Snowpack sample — Buffalo Mountain, Silverthorne, Colorado, USA (2/22/26, 2:02 PM MST)
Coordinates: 39.622, -106.113
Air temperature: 33 °F
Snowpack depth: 63 cm
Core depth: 20 cm
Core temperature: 23 °F
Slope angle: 11°, slope face: 116°
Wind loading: low
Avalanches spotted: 0
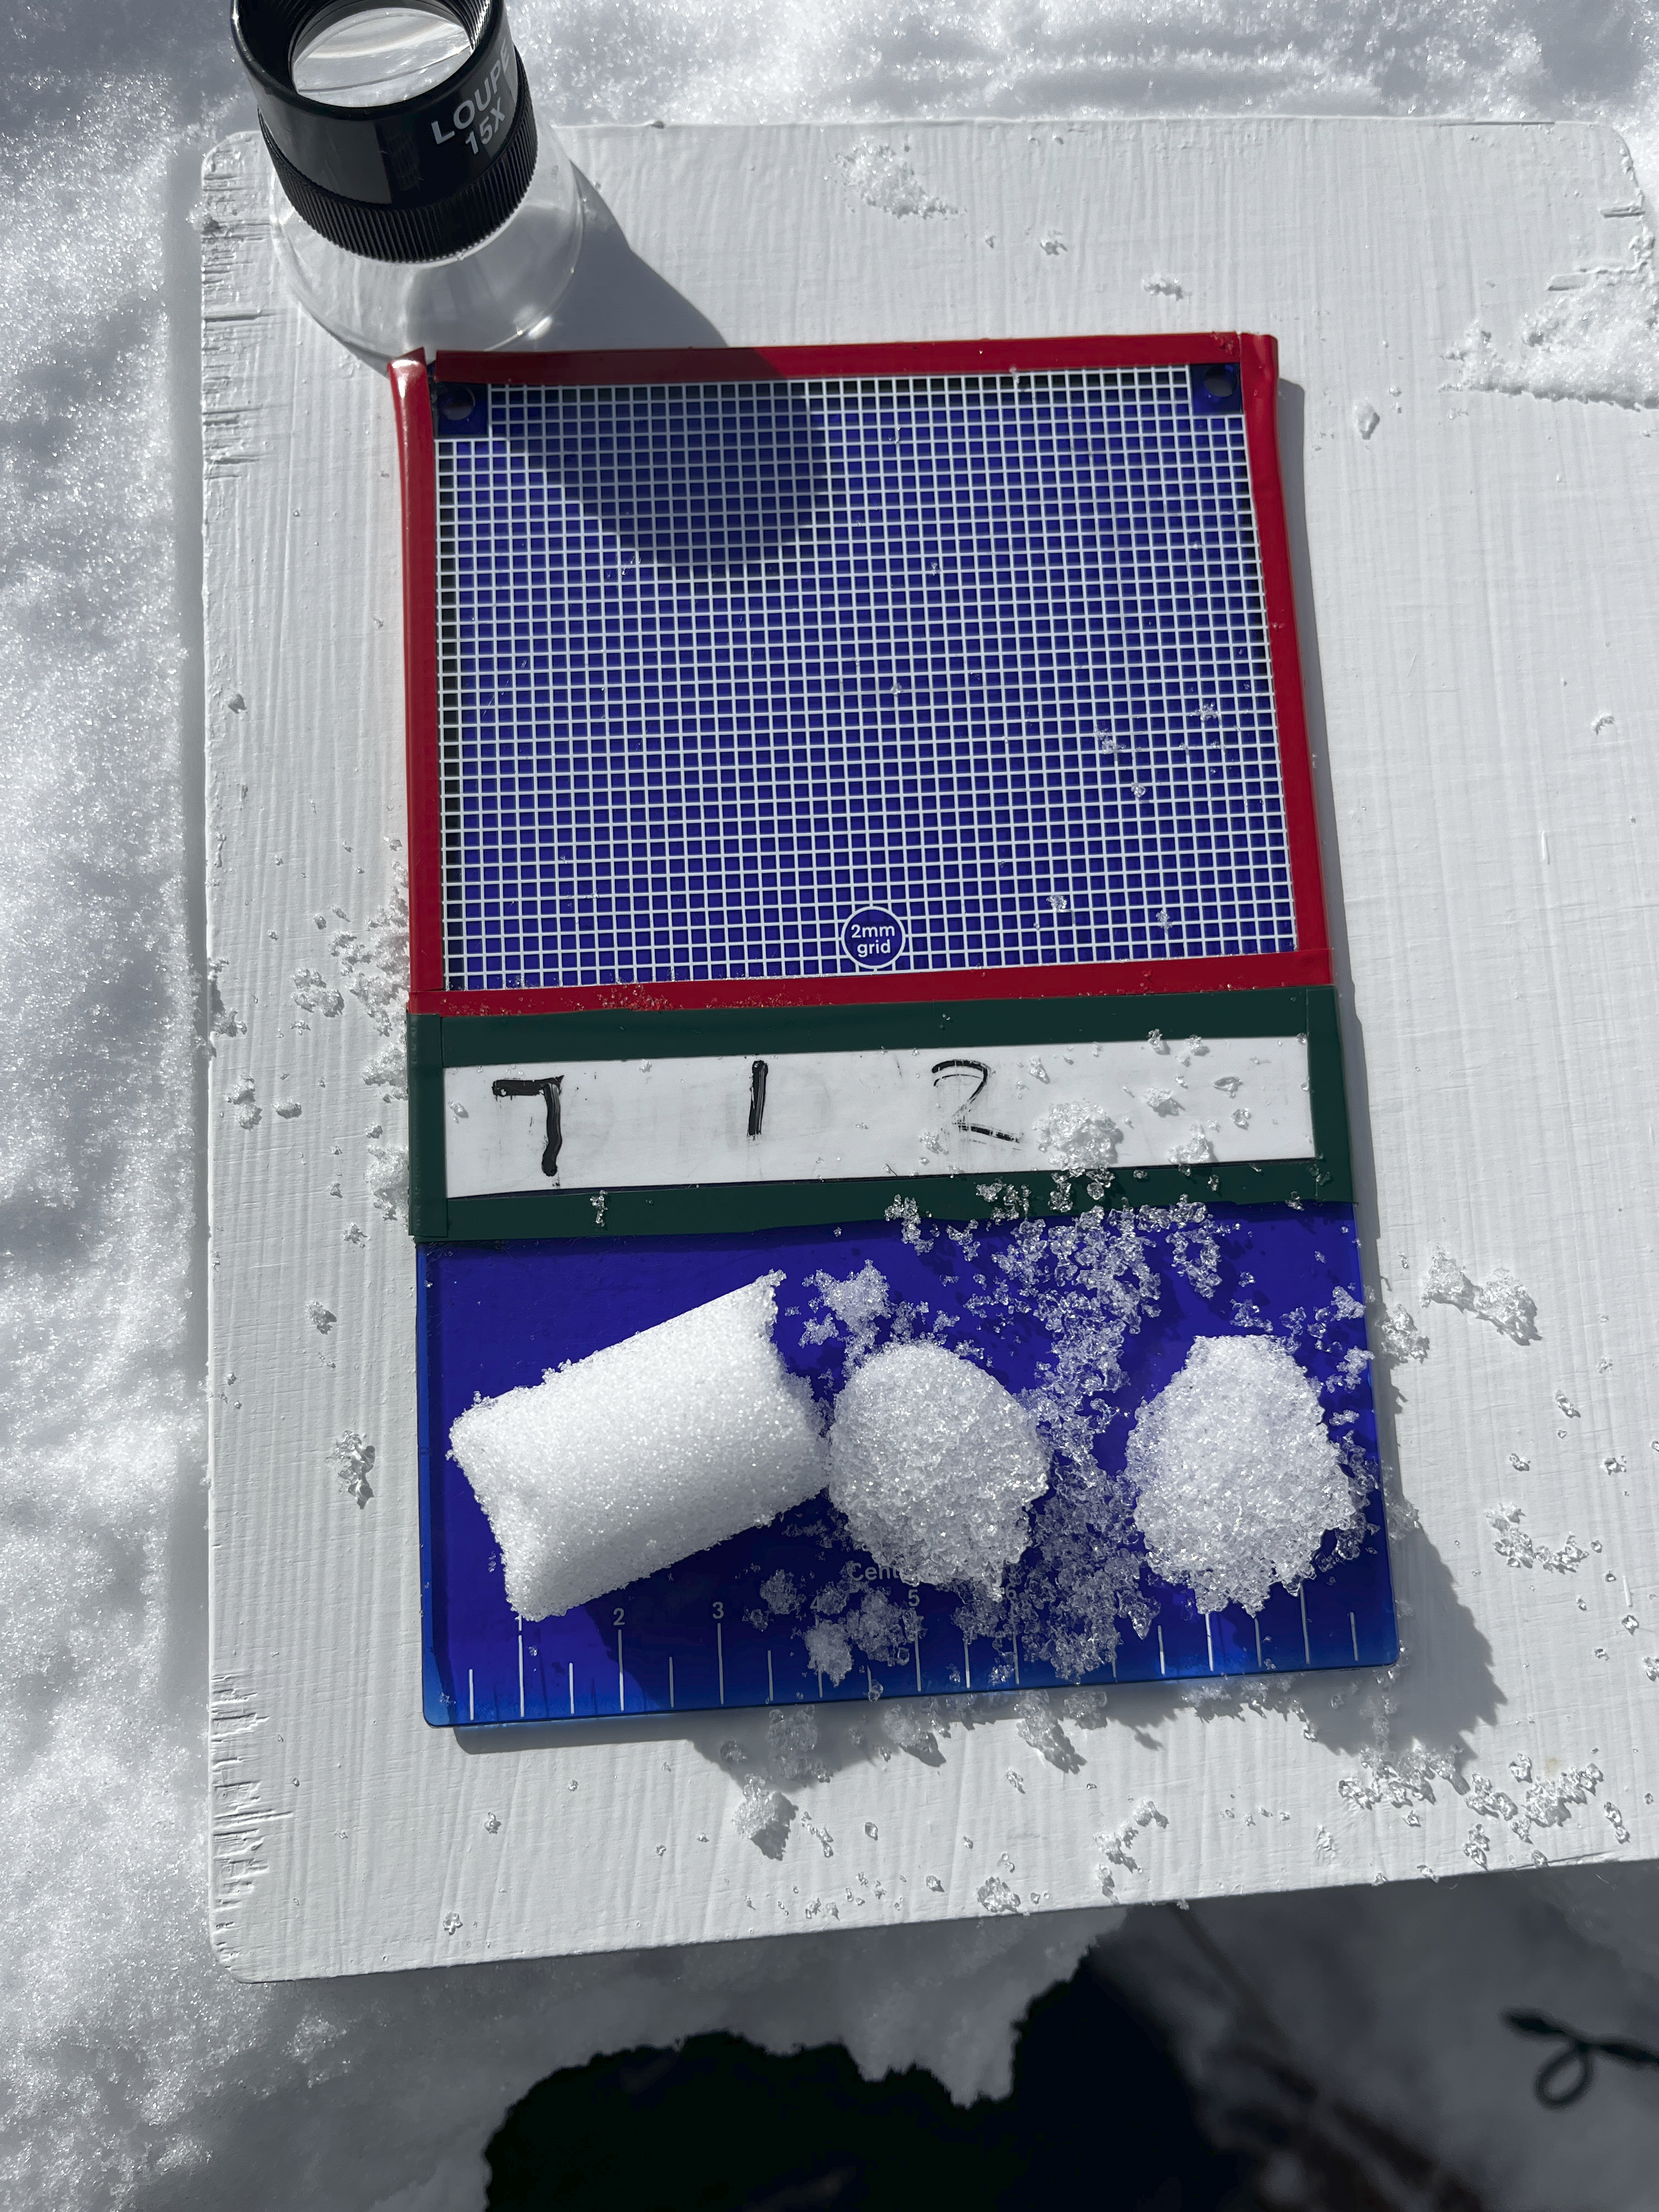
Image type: crystal_card
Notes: In a firebreak similar to site 1, minimal wind loading with no spotted avalanches (not many faces in view though)